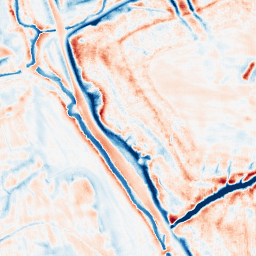
Category: edge_preserving
Decomposition family: bilateral
Decomposition parameters: d: 21
sigma_color: 150
sigma_space: 25
Upsampling method: fft_zeropad
Upsampling parameters: scale: 2
Upsampling scale: 2